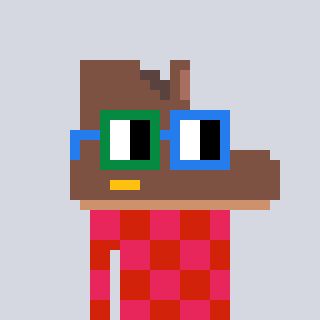
a pixel art character with square green and blue glasses, a boot-shaped head and a red-colored body on a cool background